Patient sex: M
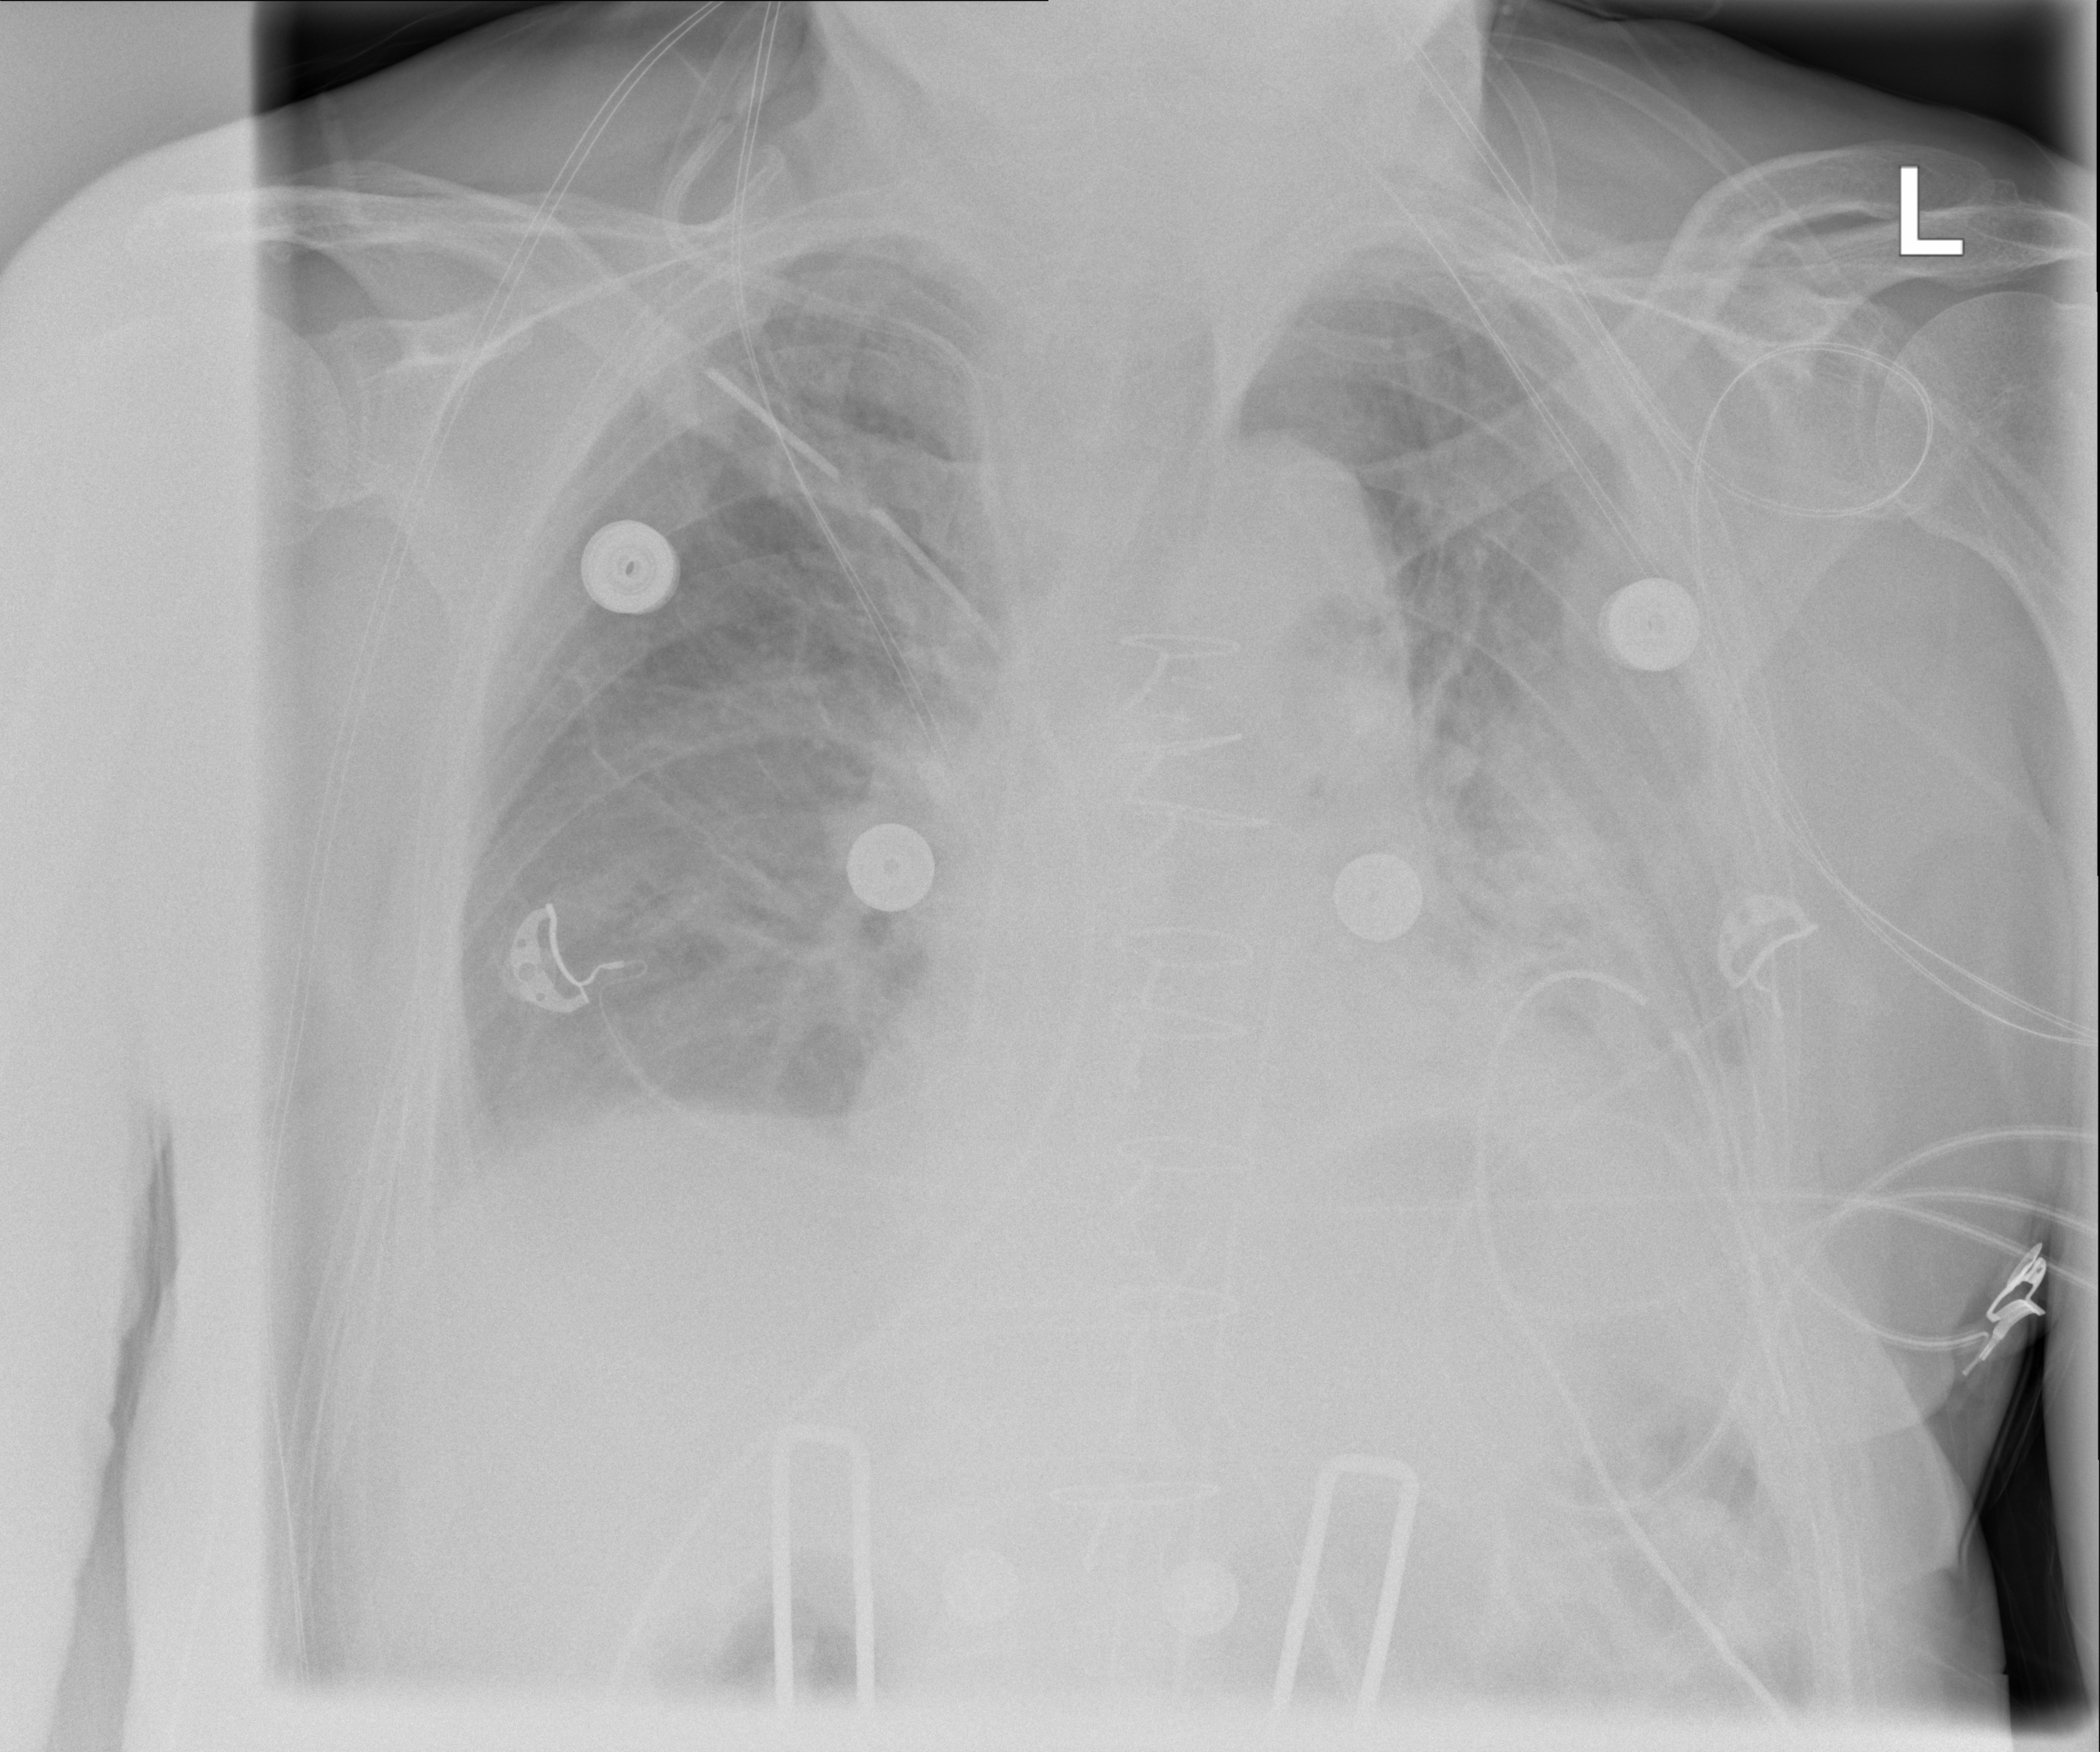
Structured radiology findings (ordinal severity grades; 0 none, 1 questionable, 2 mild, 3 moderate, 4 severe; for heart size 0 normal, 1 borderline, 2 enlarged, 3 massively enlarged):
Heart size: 1
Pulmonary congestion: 2
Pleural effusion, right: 2
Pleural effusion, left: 2
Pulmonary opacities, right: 2
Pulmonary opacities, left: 2
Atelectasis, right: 2
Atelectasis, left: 2